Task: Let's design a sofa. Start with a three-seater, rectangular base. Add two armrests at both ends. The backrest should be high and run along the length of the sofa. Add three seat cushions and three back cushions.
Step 51:
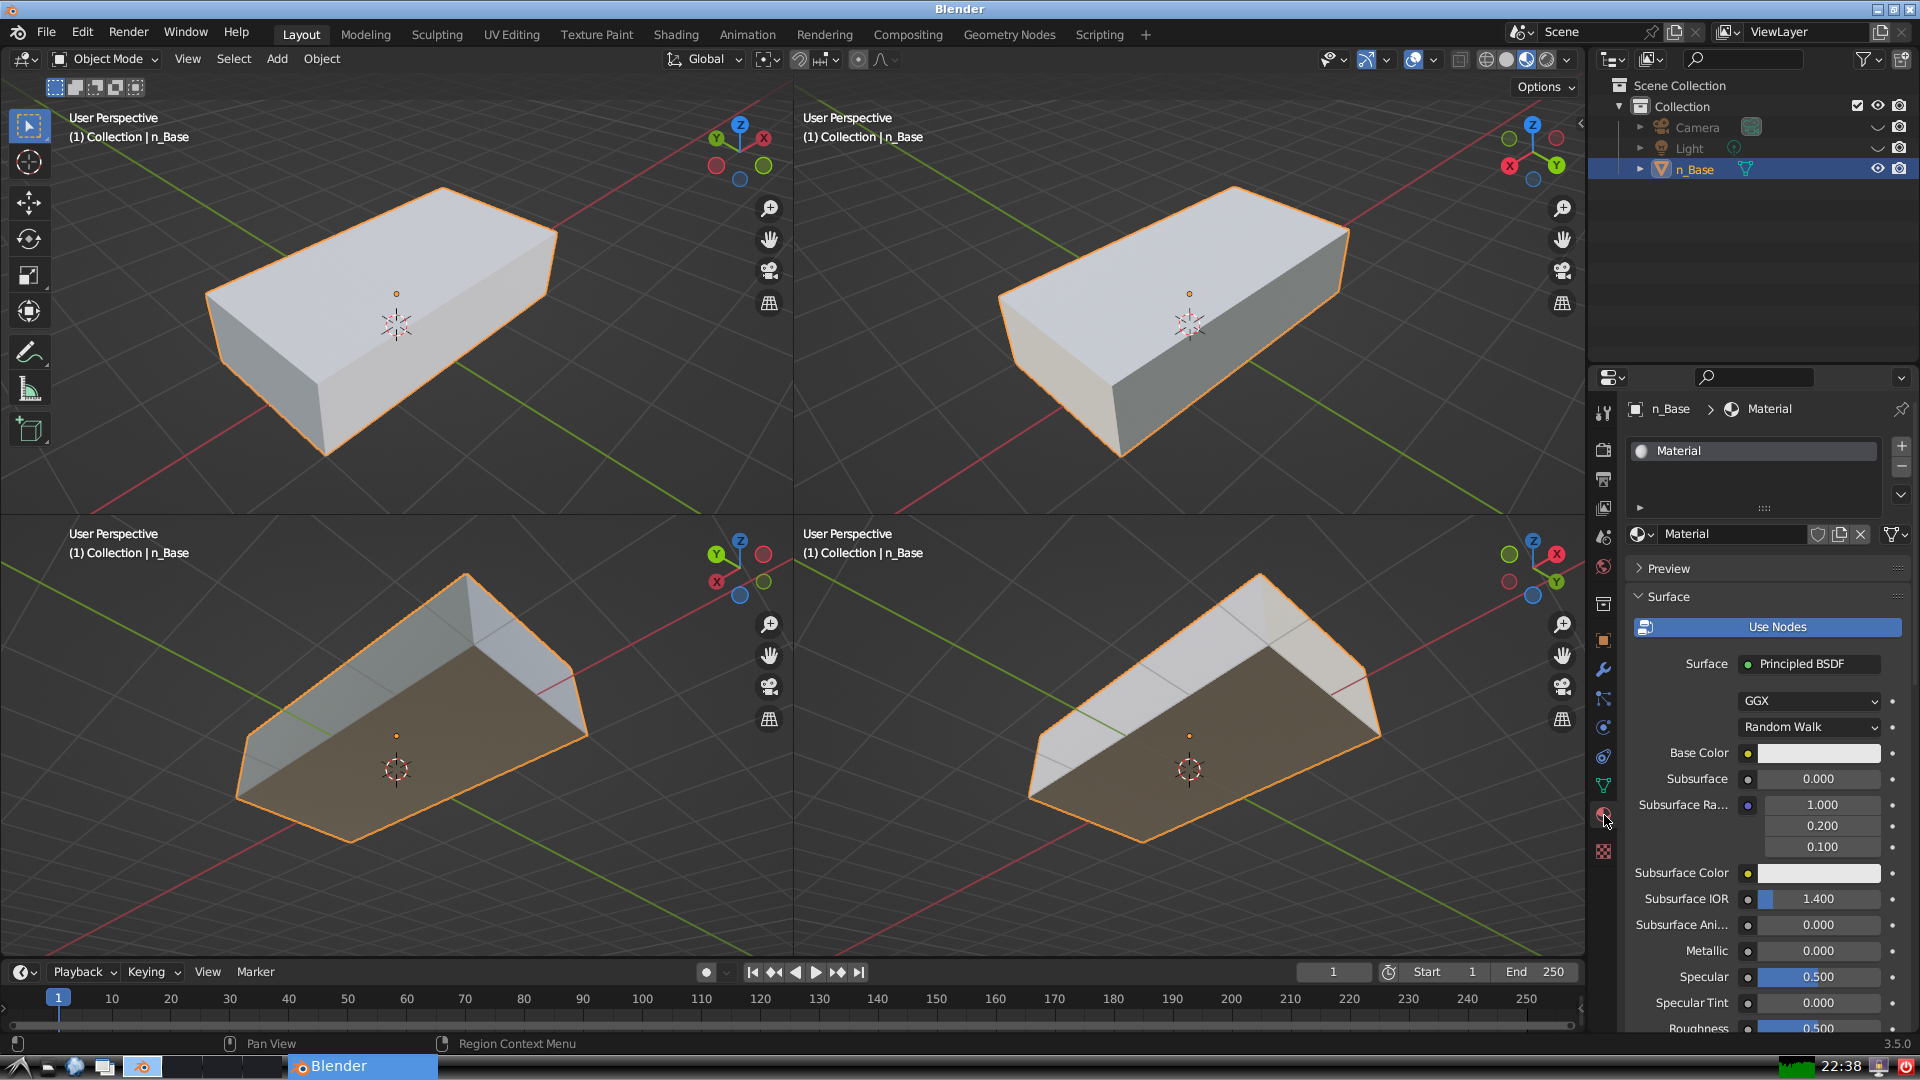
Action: {"mouse_move": [1706, 531]}